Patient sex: F
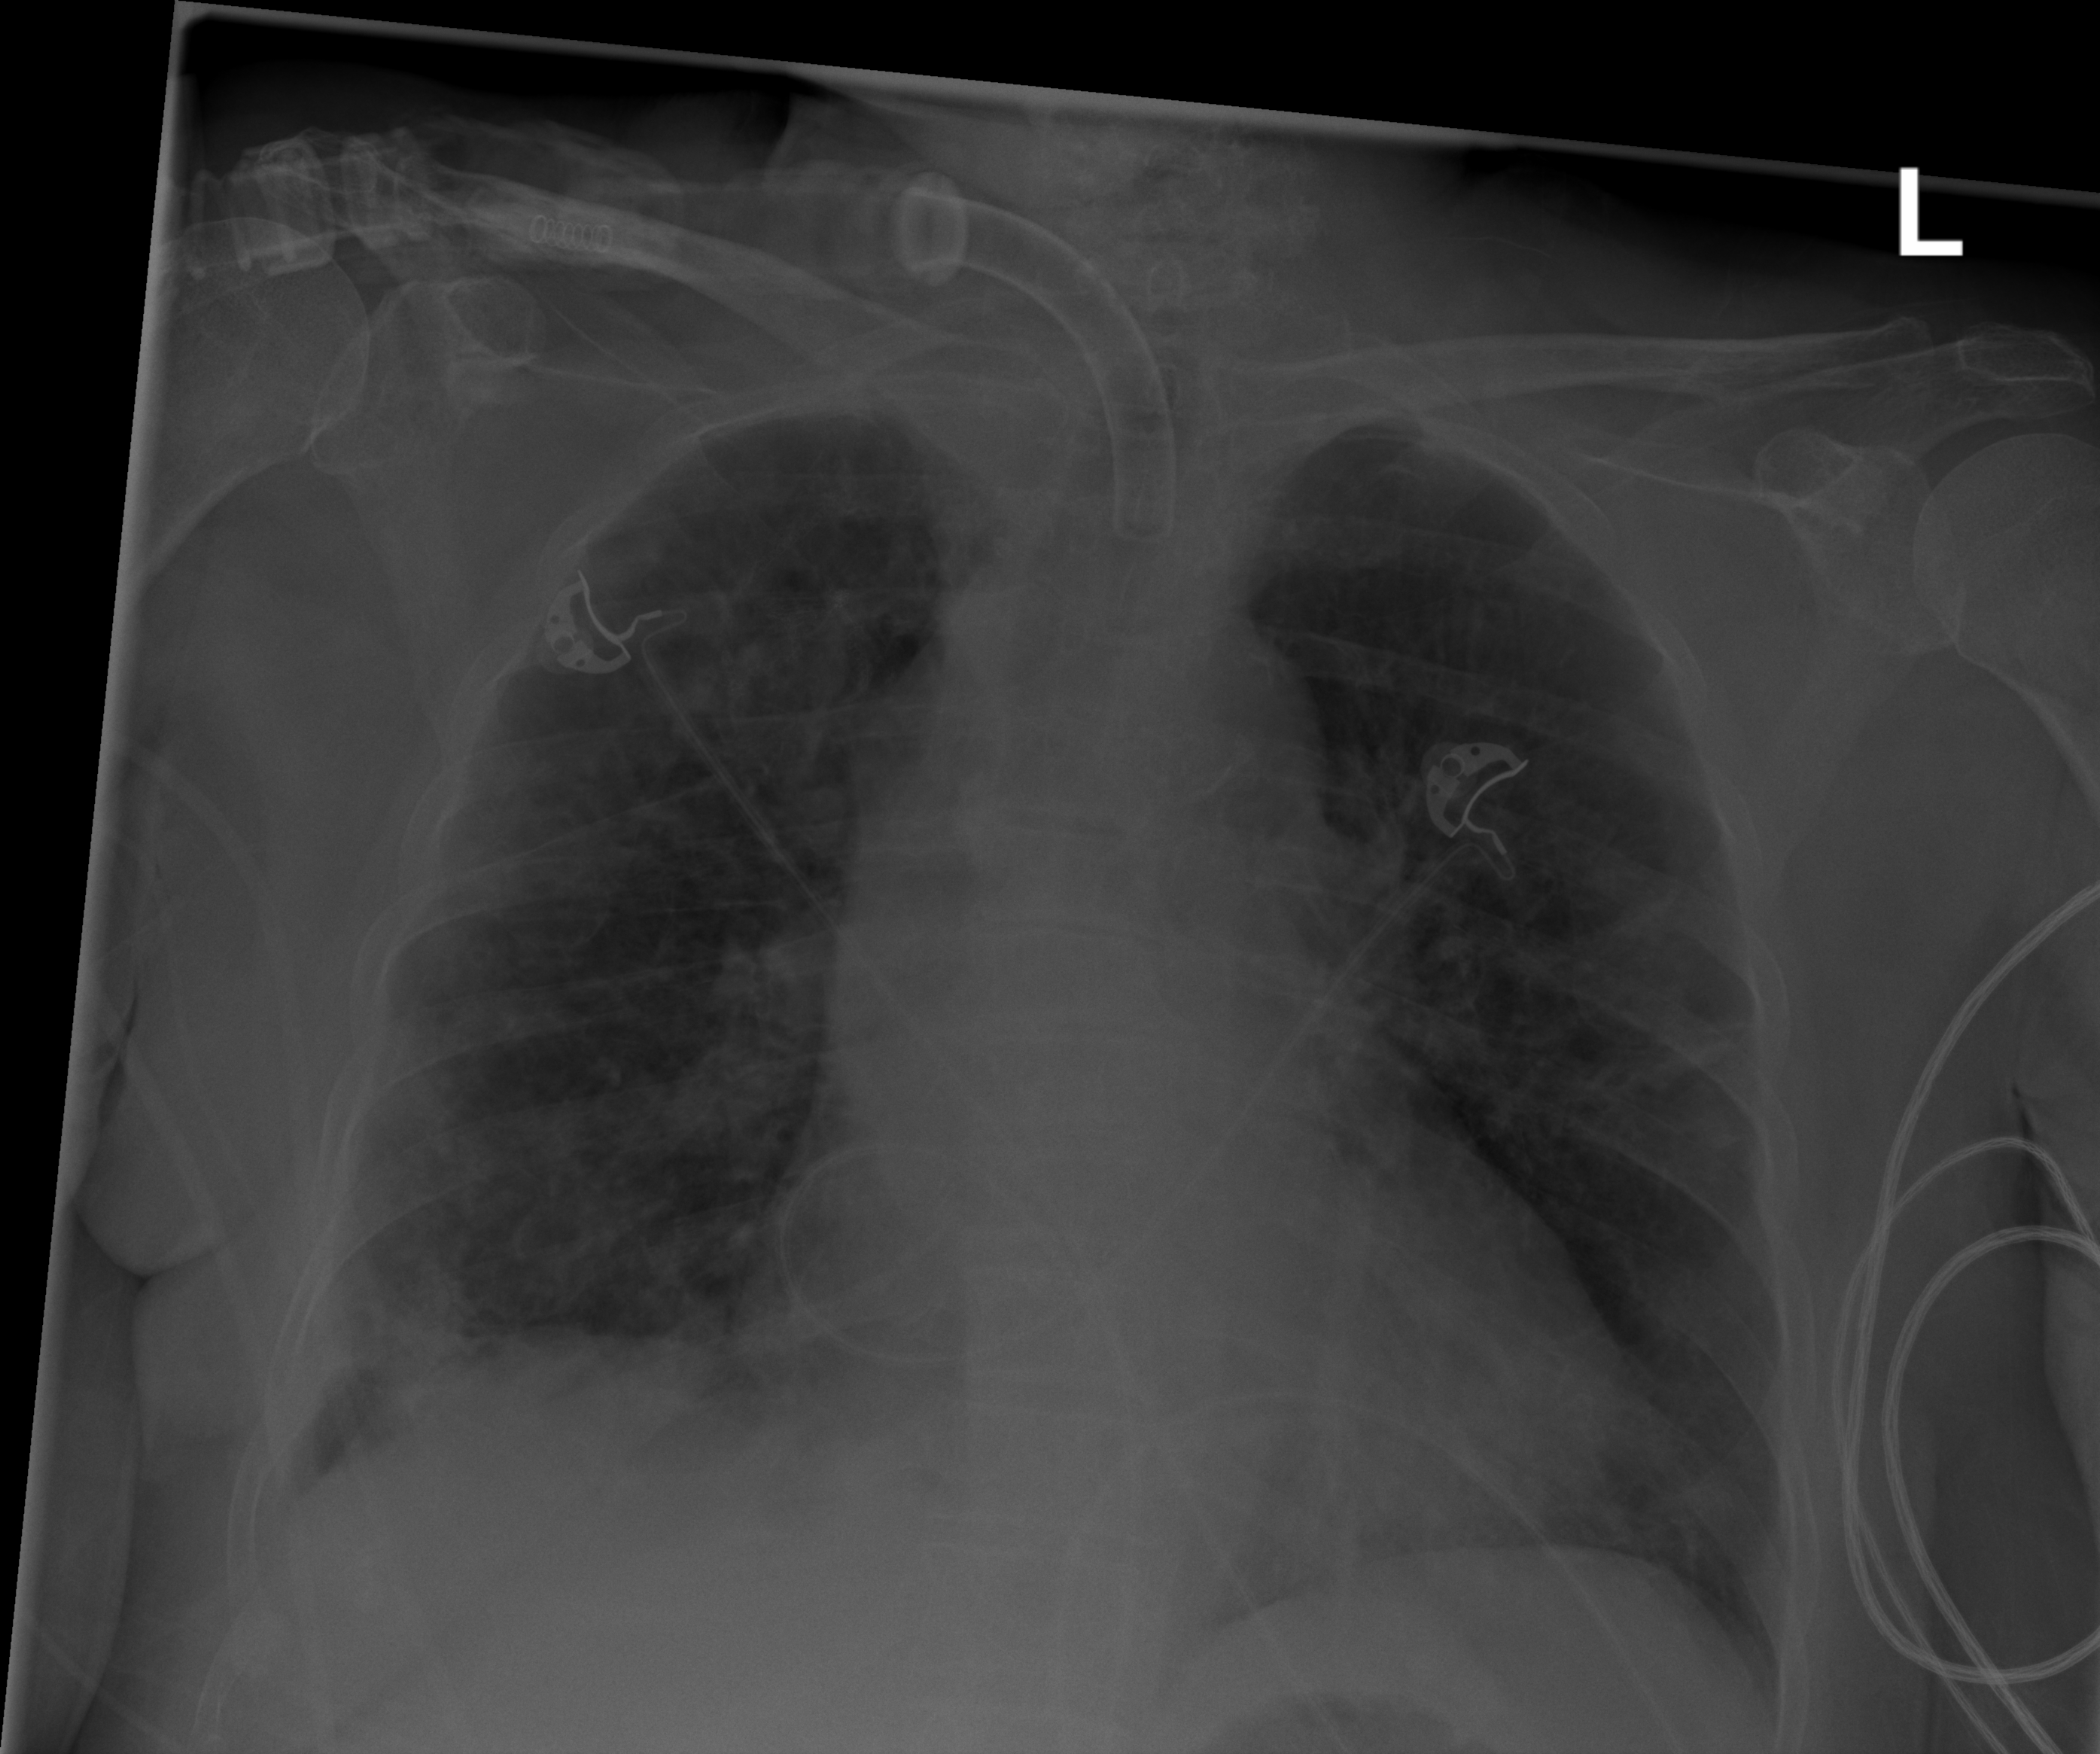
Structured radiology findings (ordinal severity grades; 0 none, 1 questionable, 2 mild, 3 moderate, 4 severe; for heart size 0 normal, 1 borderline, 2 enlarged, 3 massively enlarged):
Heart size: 2
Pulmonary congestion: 2
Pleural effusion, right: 2
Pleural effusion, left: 0
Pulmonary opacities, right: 2
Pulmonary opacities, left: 2
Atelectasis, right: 2
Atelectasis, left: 0